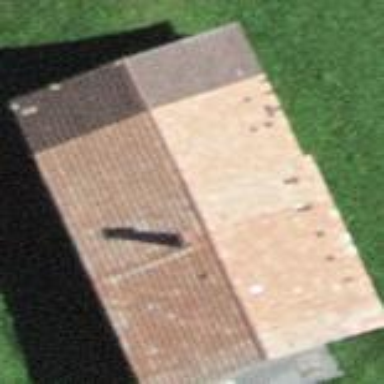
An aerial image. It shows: Barn.